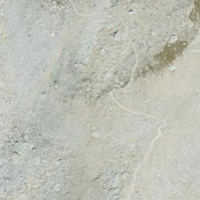
EUNIS habitat code: 48
Species observed at this site:
Saxifraga bryoides
Geum reptans
Sedum alpestre